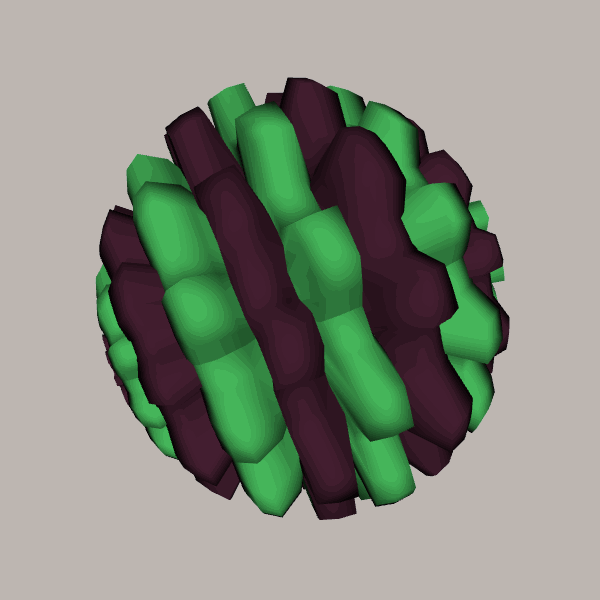
Background: light